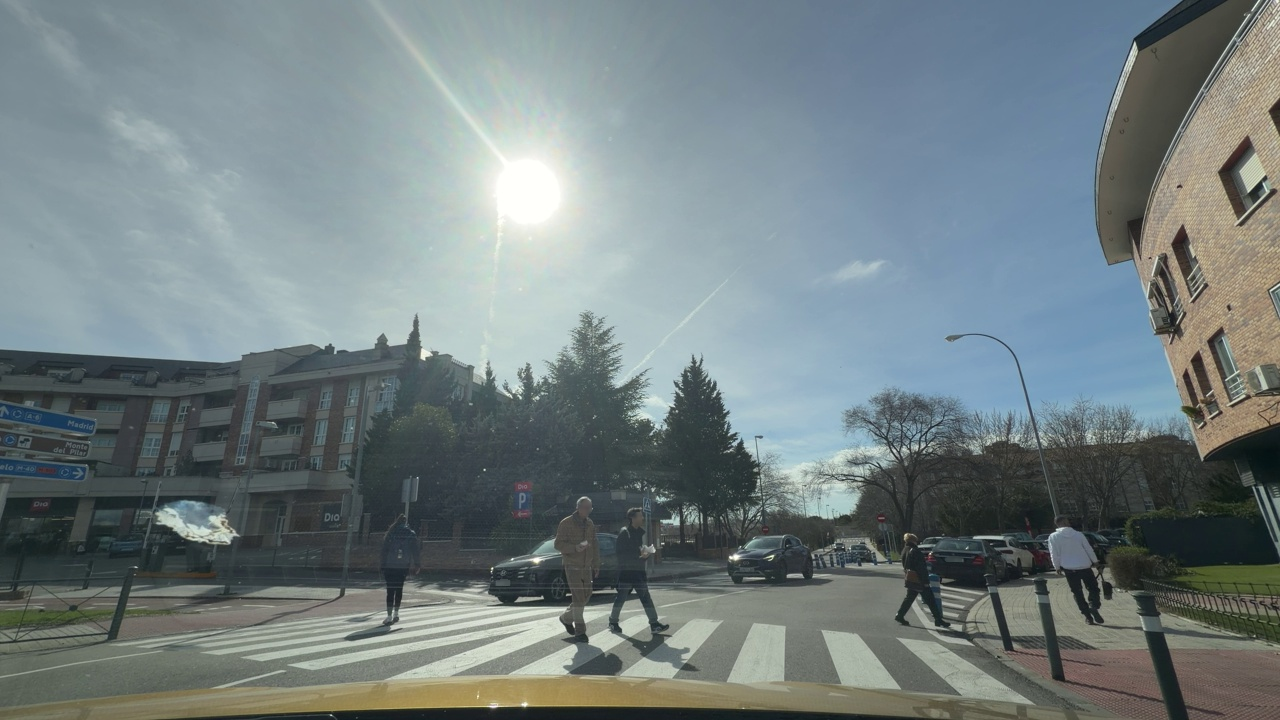
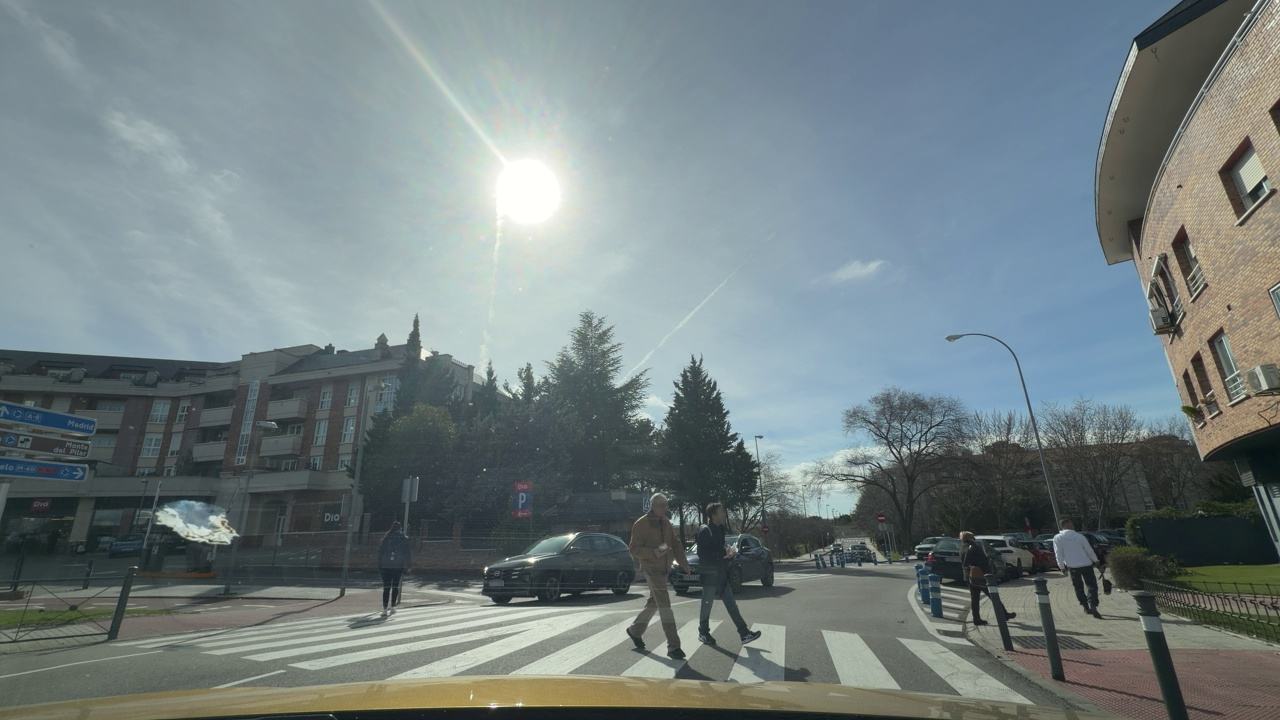
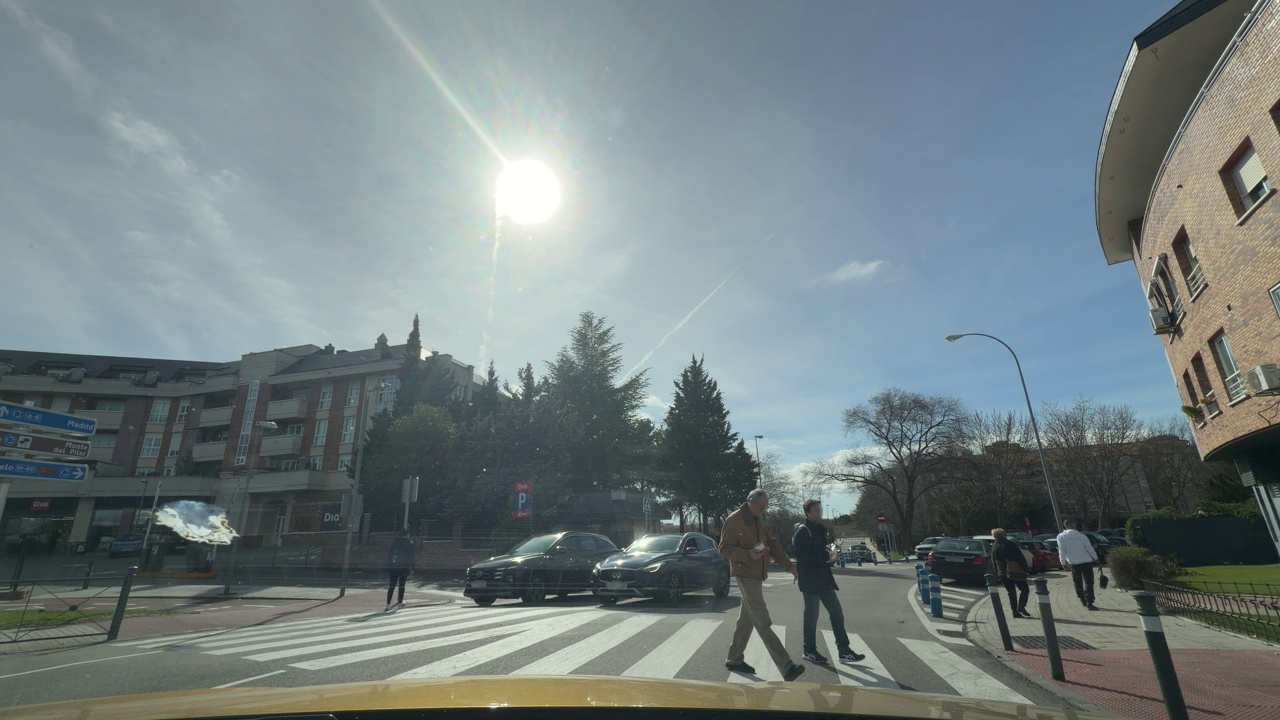
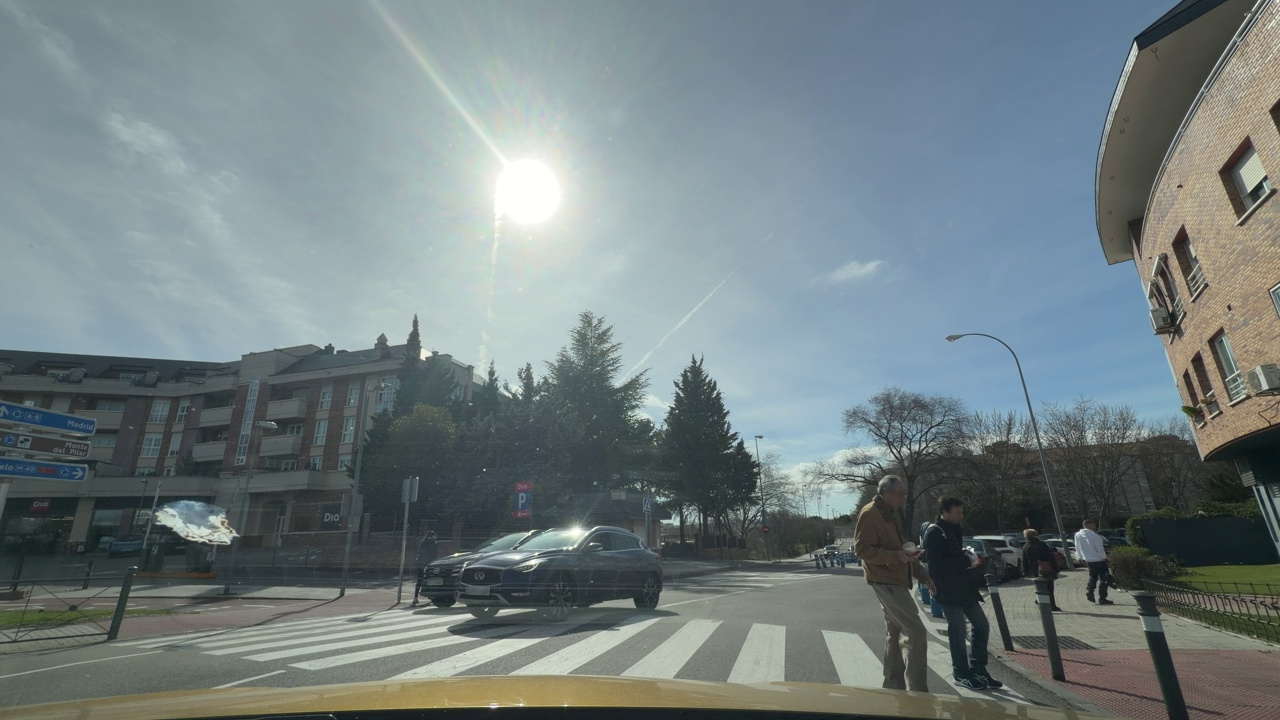
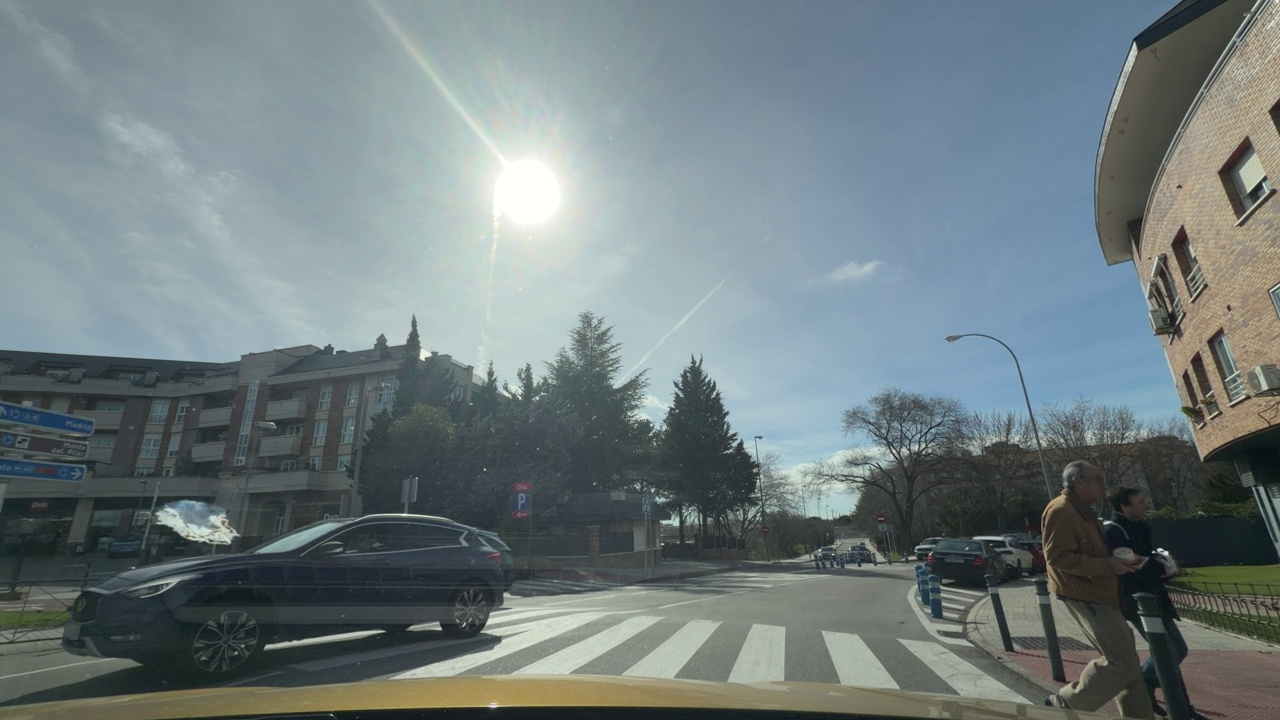
Situation: Pedestrian
Question: Is the ego vehicle traveling on a narrow street with sidewalks or bike lanes directly adjacent to the roadway?
Answer: No
Reasoning: The road has sidewalks immediately adjacent to the roadway but is a quite wide street.

Situation: Pedestrian
Question: Are pedestrians or cyclists moving alongside the ego vehicle on the right side?
Answer: No
Reasoning: Pedestrians are currently crossing the street ahead of the ego vehicle.

Situation: Pedestrian
Question: Could a pedestrian's current path intersect with the trajectory of the ego vehicle?
Answer: Yes
Reasoning: The pedestrians seen in the images are walking perpendicular to the ego vehicle.

Situation: Pedestrian
Question: Are pedestrians or cyclists moving alongside the ego vehicle on the left side?
Answer: No
Reasoning: No pedestrians or cyclists are seen on the left side of the ego lane.